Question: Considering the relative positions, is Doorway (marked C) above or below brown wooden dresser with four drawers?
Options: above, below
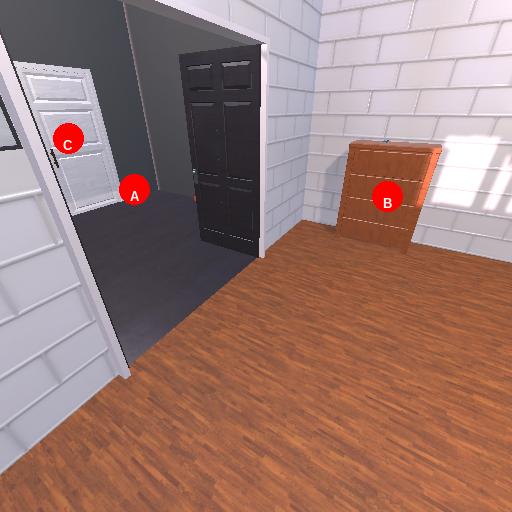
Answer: above